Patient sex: F
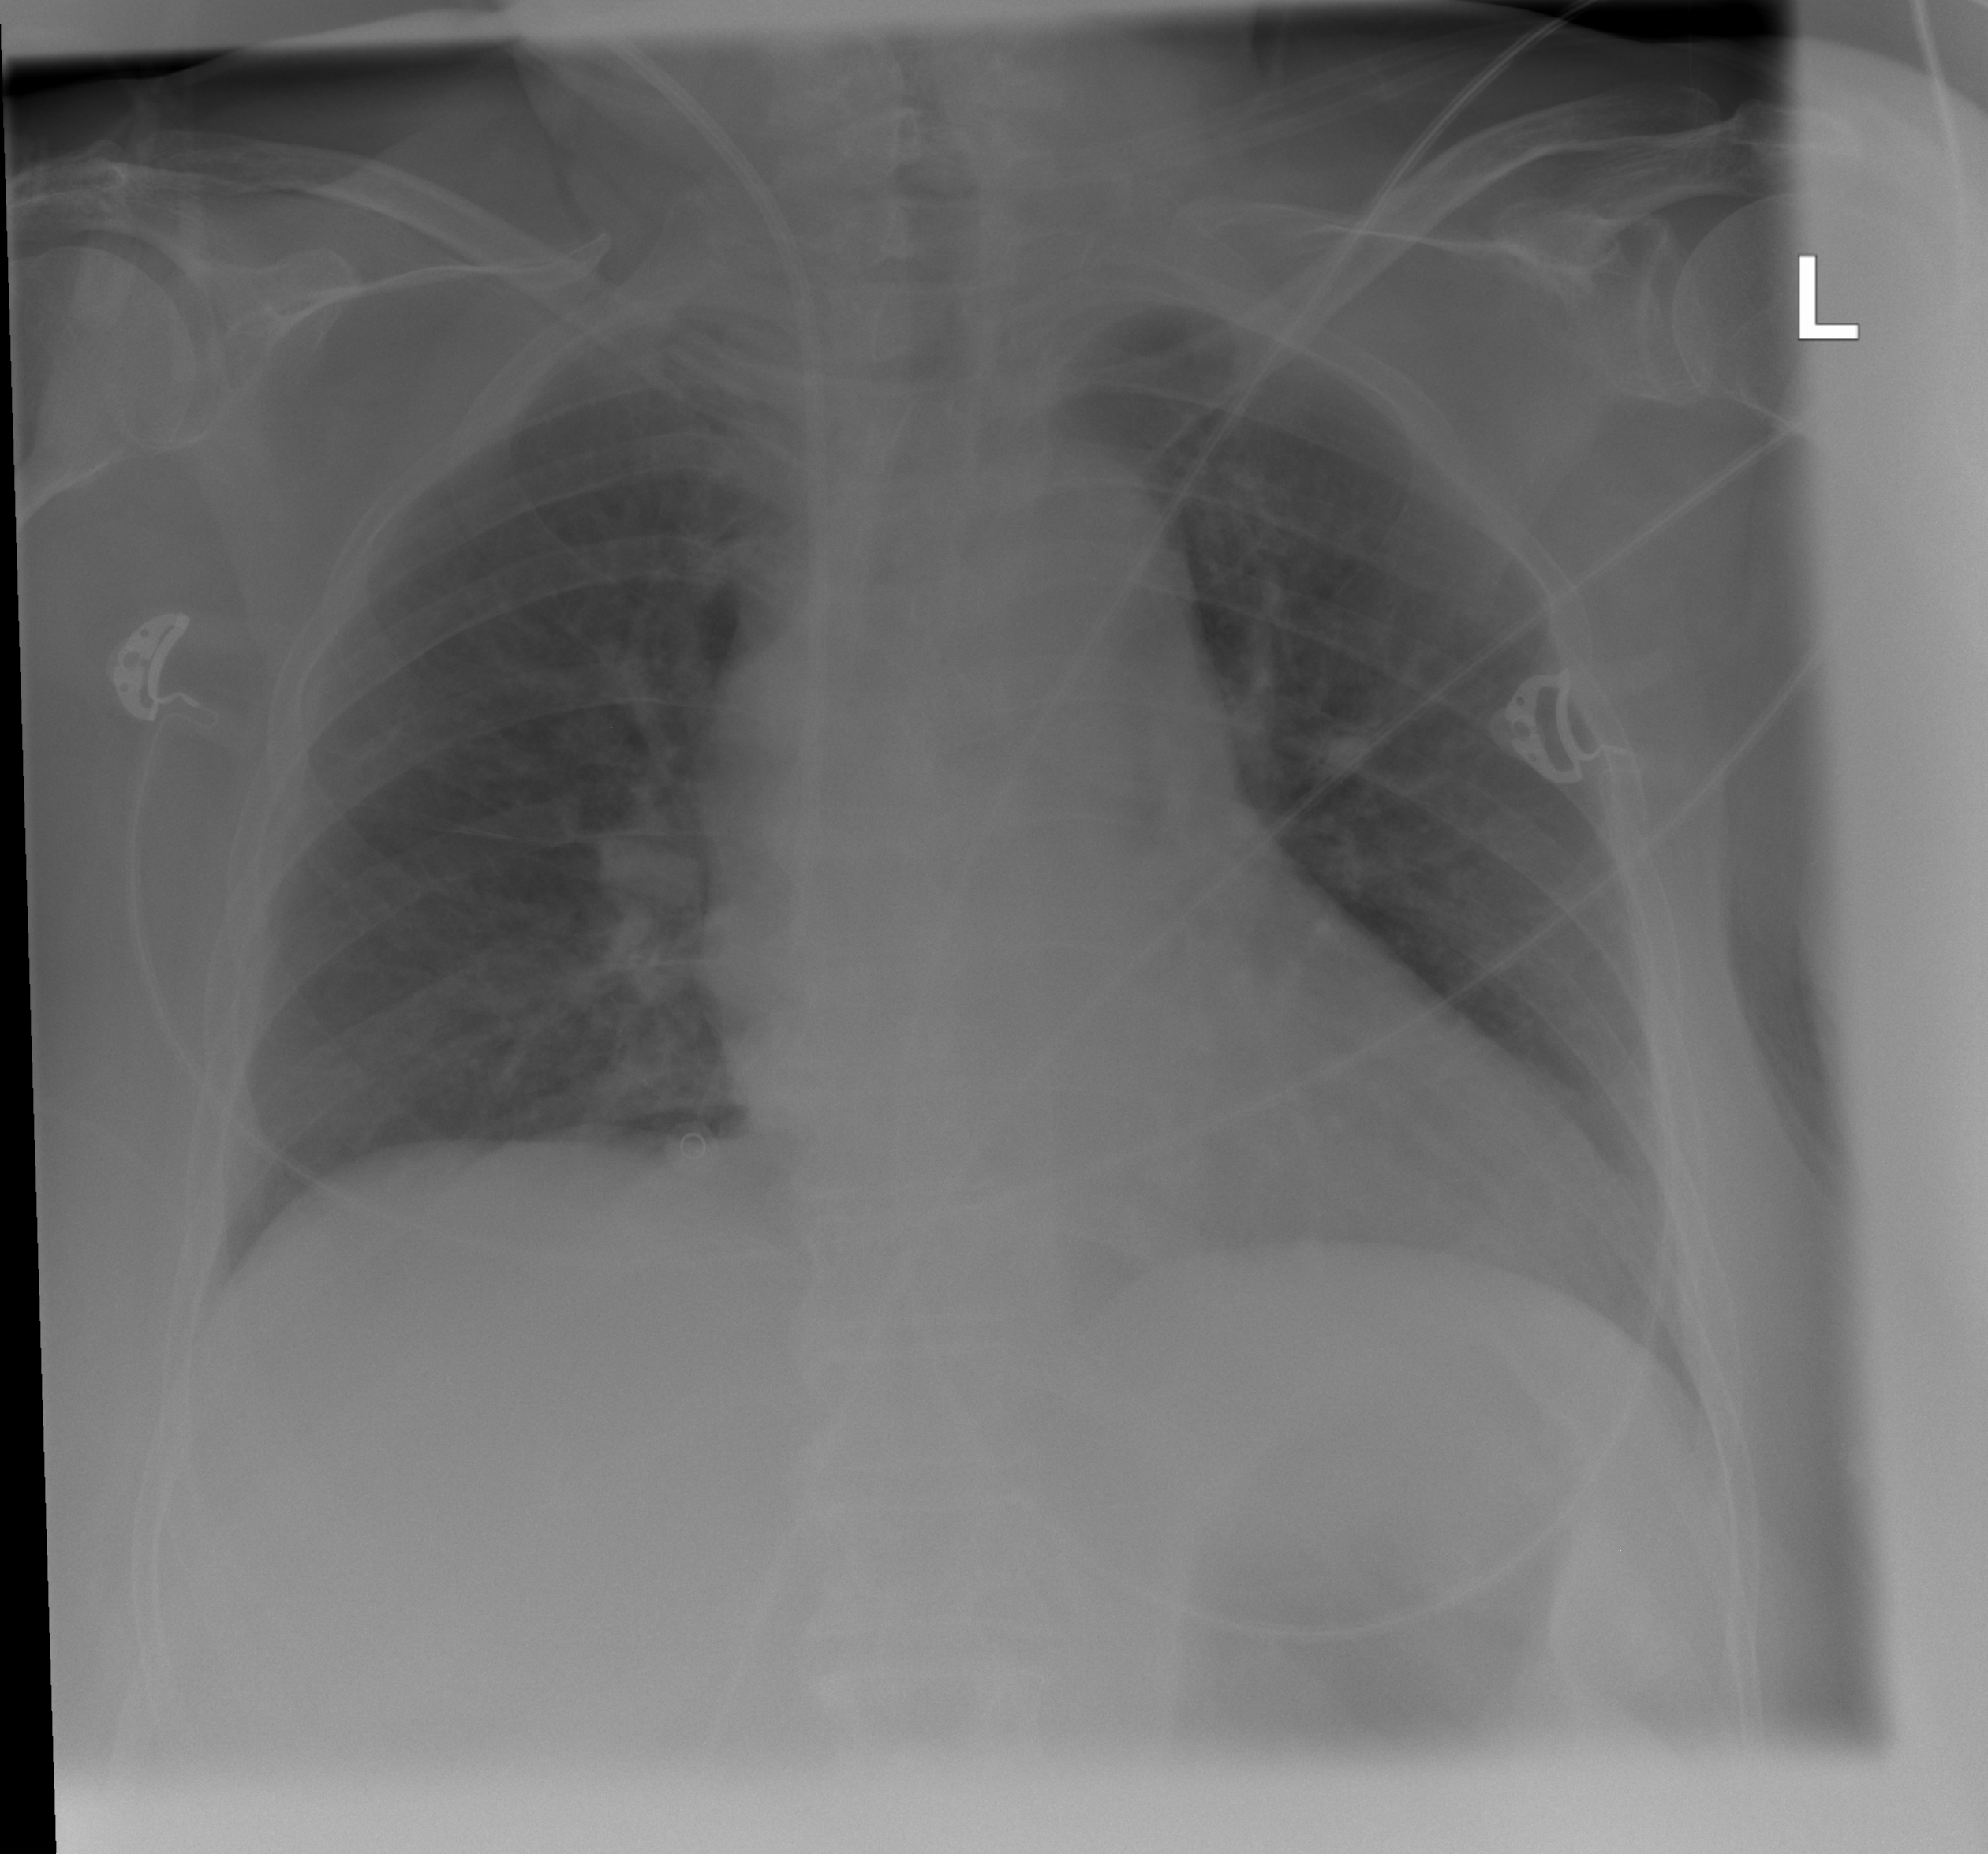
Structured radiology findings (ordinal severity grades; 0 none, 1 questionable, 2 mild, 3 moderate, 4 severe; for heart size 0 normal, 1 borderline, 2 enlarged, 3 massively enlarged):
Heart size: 2
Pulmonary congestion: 2
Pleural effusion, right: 0
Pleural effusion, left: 0
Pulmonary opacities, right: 0
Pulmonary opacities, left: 0
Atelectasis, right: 0
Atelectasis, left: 0